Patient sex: M
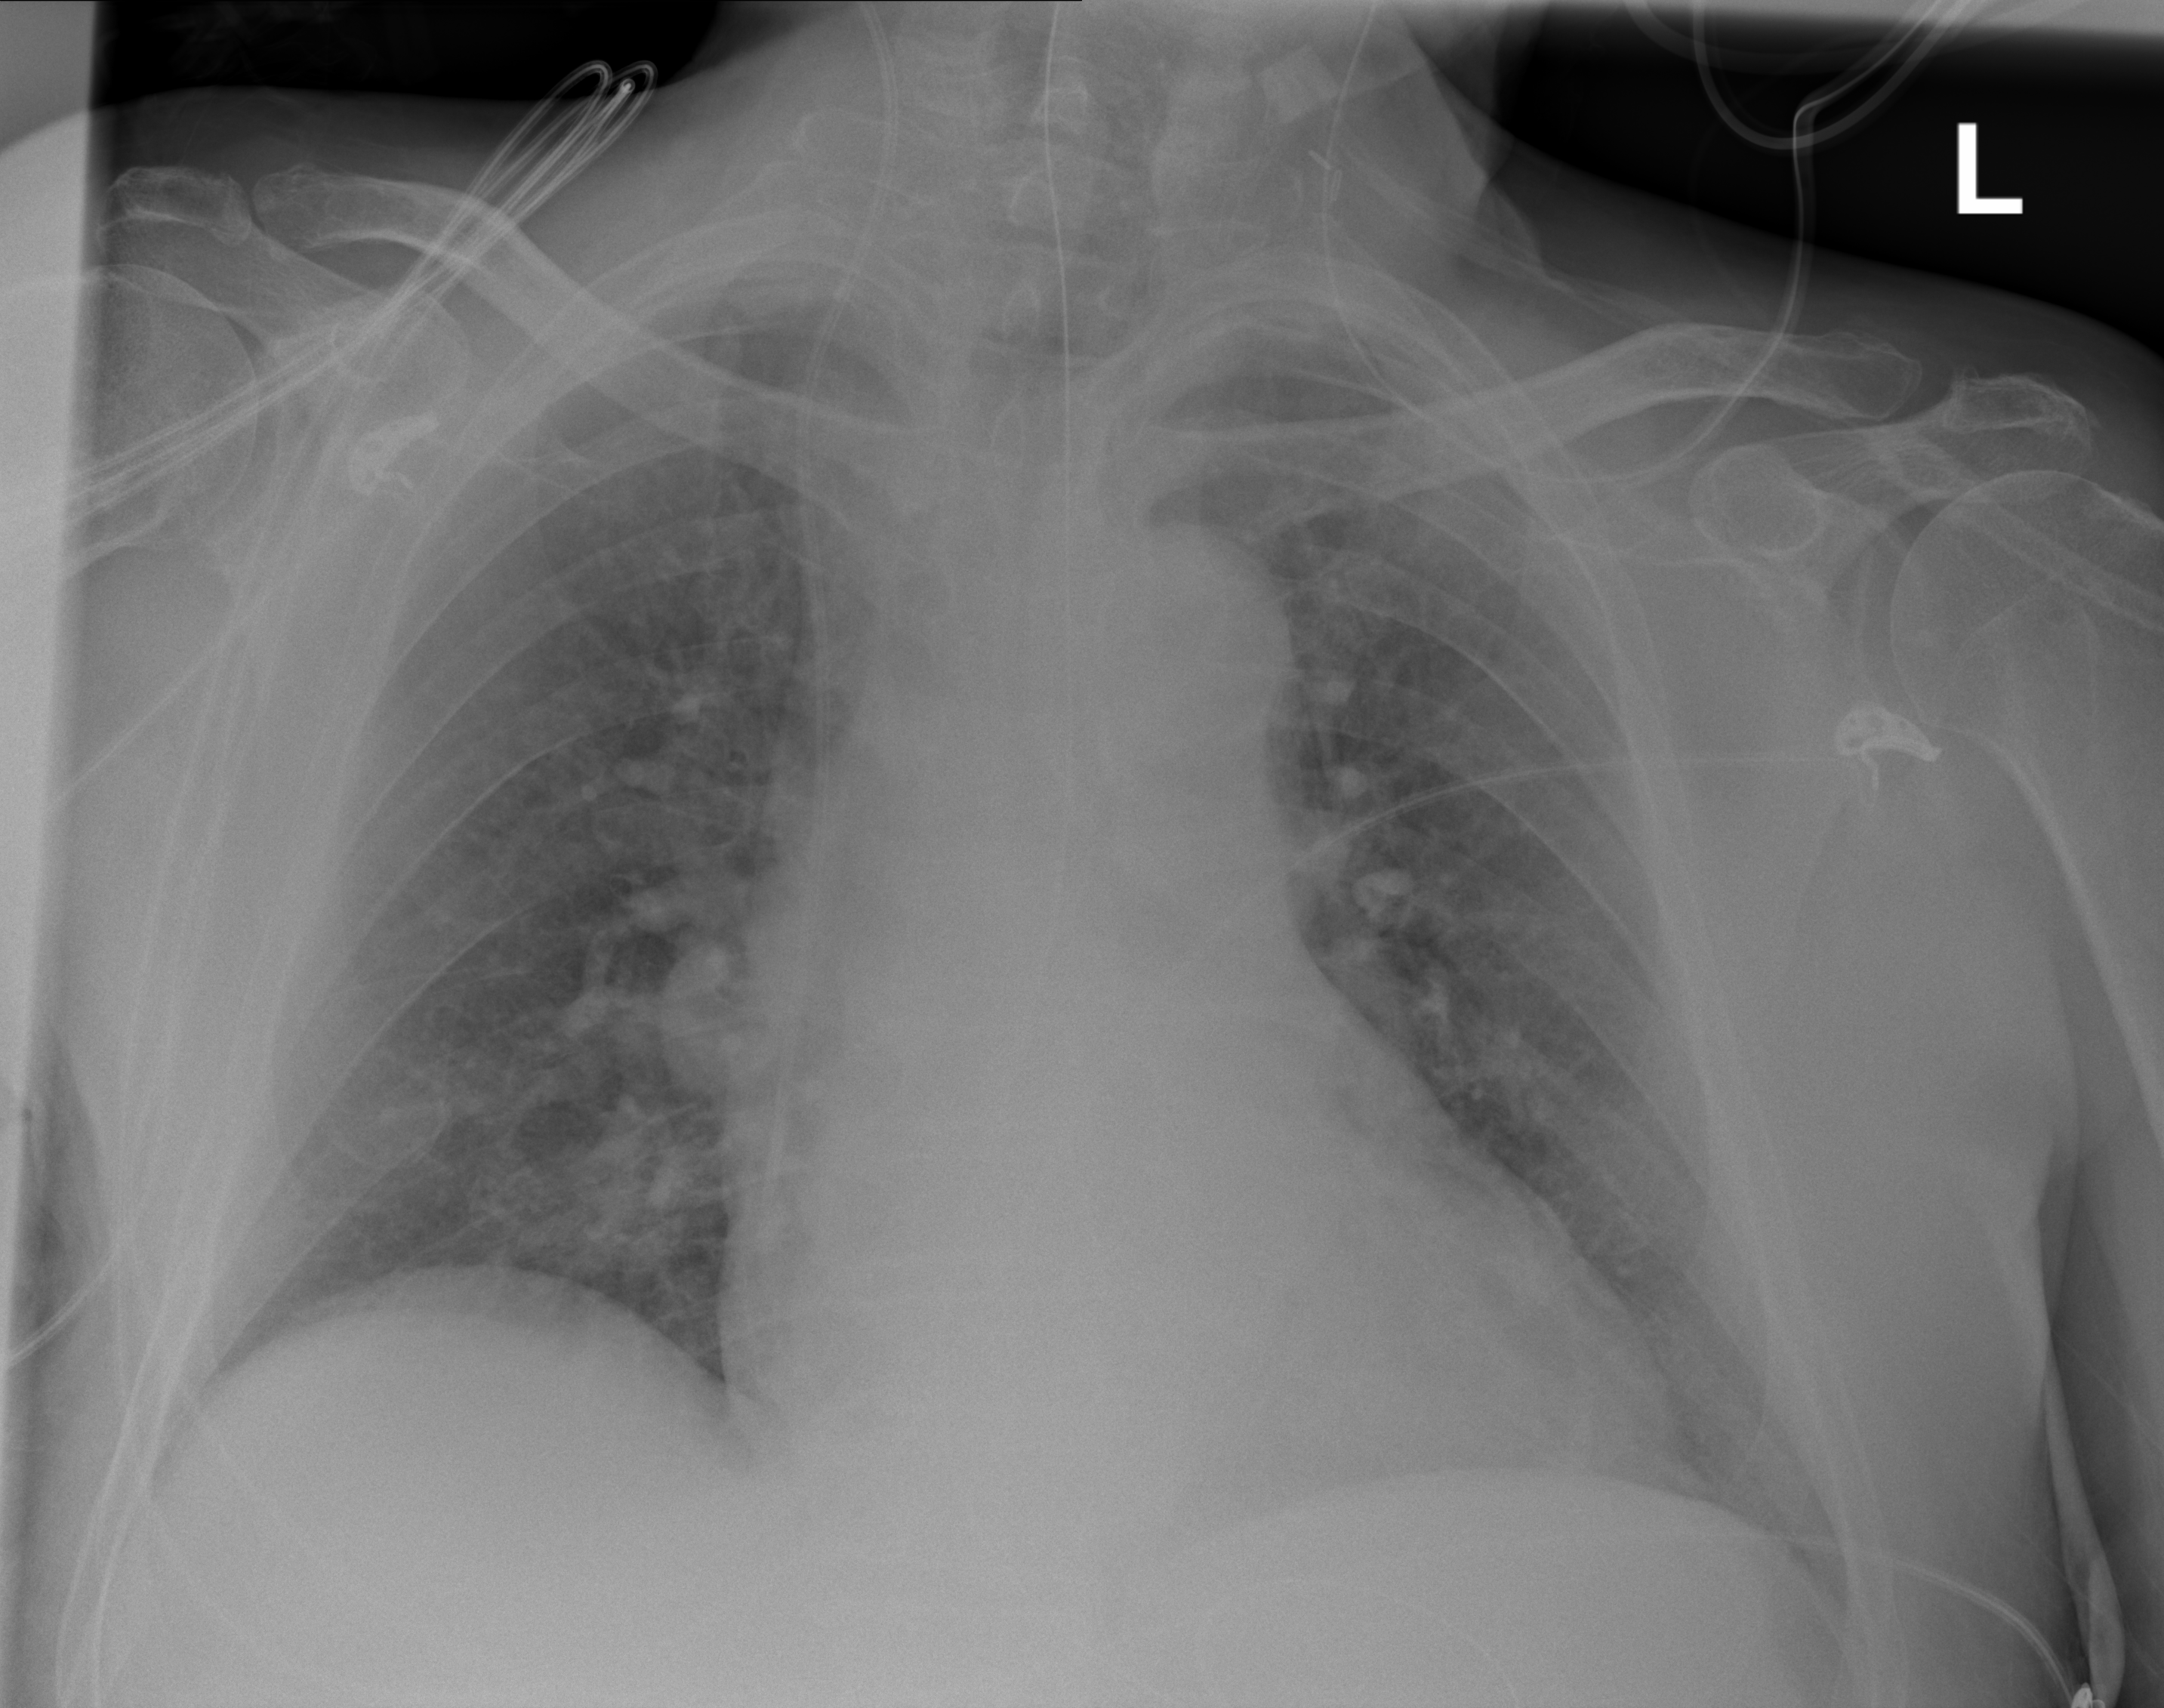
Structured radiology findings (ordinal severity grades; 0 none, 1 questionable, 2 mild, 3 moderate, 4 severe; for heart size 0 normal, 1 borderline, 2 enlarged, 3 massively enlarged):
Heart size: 1
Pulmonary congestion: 0
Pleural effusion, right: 0
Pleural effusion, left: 0
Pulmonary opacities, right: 2
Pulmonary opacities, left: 0
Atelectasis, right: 0
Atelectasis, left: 0